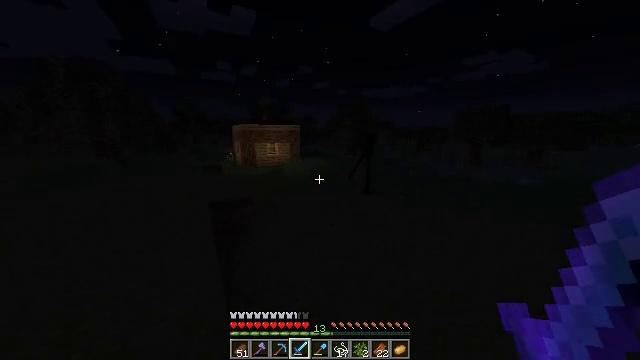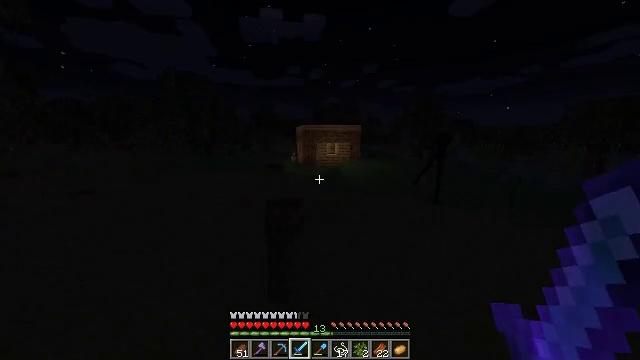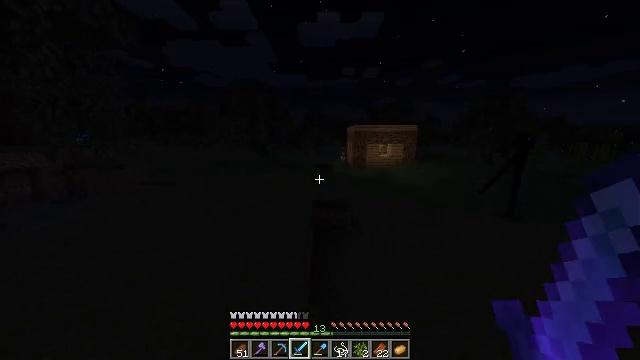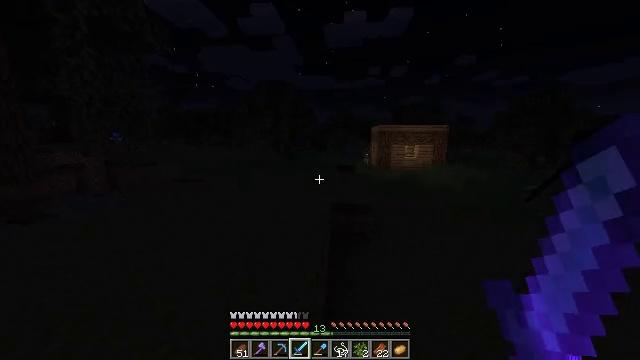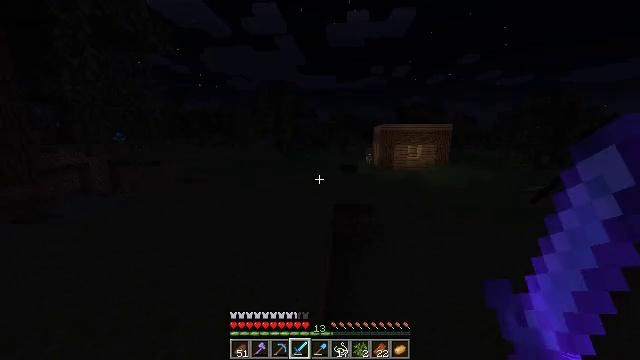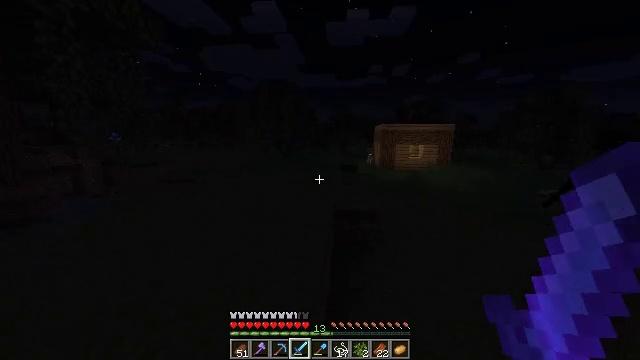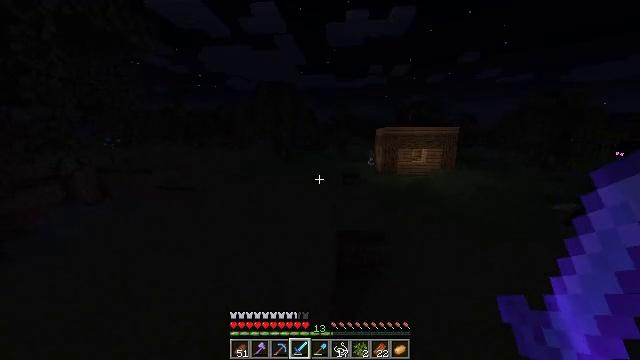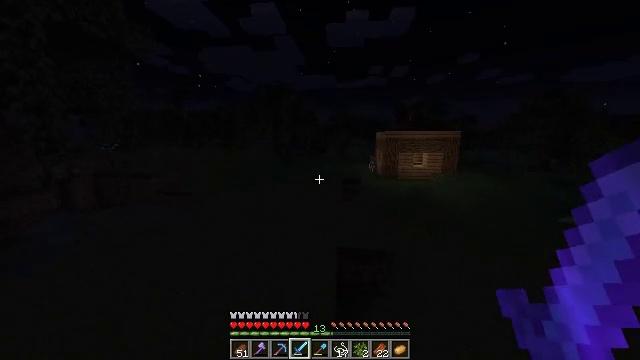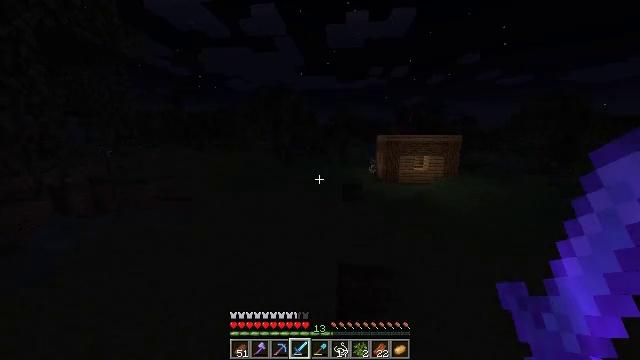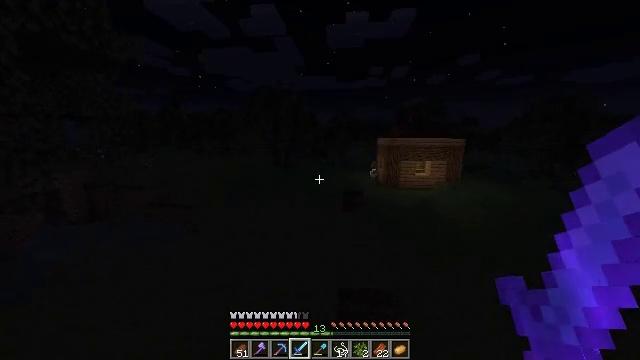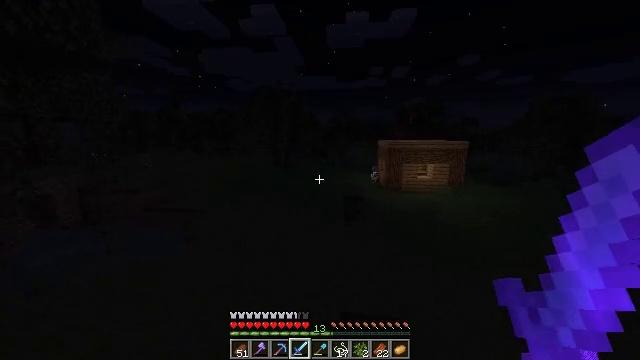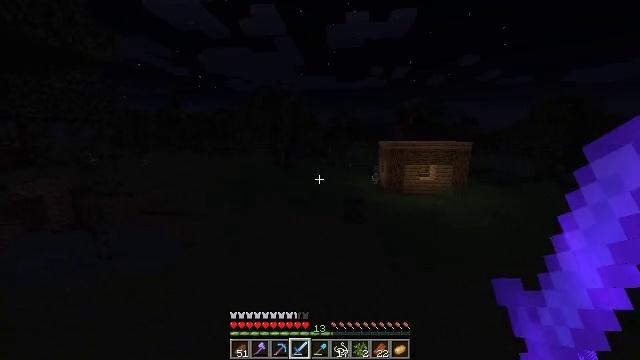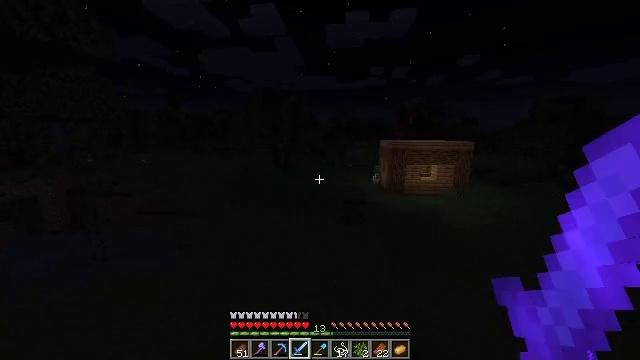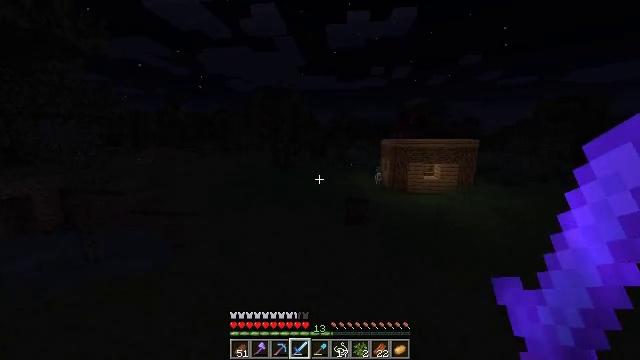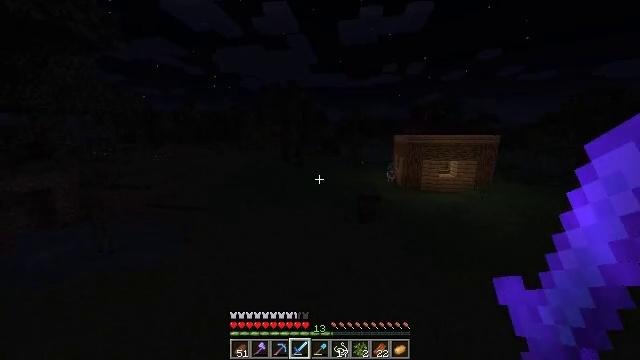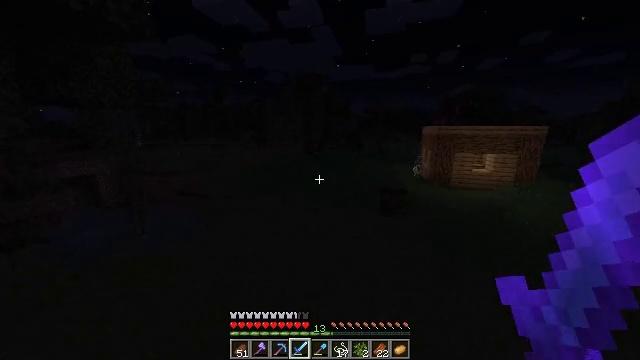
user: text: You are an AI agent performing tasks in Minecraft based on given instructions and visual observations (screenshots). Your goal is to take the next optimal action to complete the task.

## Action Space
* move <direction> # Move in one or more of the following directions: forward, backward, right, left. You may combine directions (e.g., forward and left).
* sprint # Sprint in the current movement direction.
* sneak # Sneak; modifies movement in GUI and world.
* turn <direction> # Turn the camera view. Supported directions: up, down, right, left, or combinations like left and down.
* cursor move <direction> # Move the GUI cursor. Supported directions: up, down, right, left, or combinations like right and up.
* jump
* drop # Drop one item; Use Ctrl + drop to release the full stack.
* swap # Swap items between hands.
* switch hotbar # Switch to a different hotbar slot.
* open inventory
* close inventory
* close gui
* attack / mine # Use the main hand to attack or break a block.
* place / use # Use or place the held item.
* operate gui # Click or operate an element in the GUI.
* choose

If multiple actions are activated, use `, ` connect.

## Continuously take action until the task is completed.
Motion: motion action
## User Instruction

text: Combat the chicken.
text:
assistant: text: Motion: move forward, turn left
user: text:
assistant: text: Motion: move forward, turn left
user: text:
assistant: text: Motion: move forward, turn left
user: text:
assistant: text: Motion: move forward
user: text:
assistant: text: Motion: move forward
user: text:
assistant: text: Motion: move forward, jump
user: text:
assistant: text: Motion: move forward, jump
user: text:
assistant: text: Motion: move forward, jump
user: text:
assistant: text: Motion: move forward, jump
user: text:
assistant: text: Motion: move forward, jump
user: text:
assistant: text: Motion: move forward, jump
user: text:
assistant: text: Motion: move forward, jump
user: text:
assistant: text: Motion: move forward, jump
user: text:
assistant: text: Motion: move forward, turn left, jump
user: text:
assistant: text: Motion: move forward, turn left and down, jump
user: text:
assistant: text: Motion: move forward, turn left and down, jump
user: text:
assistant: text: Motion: move forward, sprint, jump
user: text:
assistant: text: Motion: move forward, sprint, jump
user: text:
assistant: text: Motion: move forward, sprint, jump
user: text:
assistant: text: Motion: move forward, sprint, jump
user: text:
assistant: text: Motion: move forward, sprint, jump
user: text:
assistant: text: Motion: move forward, jump
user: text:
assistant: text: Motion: move forward, jump
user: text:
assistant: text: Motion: move forward, turn right and down, jump
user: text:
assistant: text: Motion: move forward, turn right, jump
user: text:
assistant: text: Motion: move forward, jump
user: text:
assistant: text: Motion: move forward, jump
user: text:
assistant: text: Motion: move forward, turn right and down, jump
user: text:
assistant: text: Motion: move forward, turn right and down, jump
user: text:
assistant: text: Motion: turn right